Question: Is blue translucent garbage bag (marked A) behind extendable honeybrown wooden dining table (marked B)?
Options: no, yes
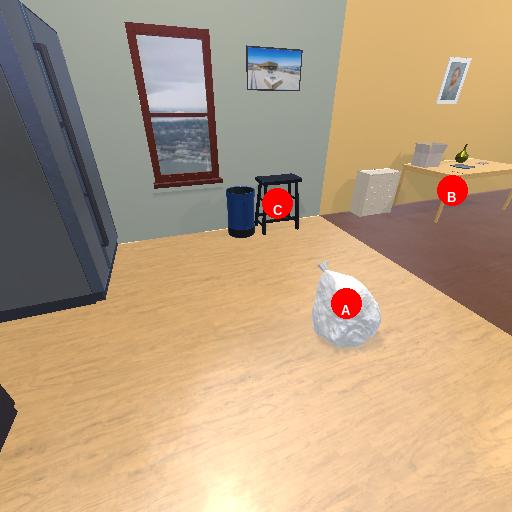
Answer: no